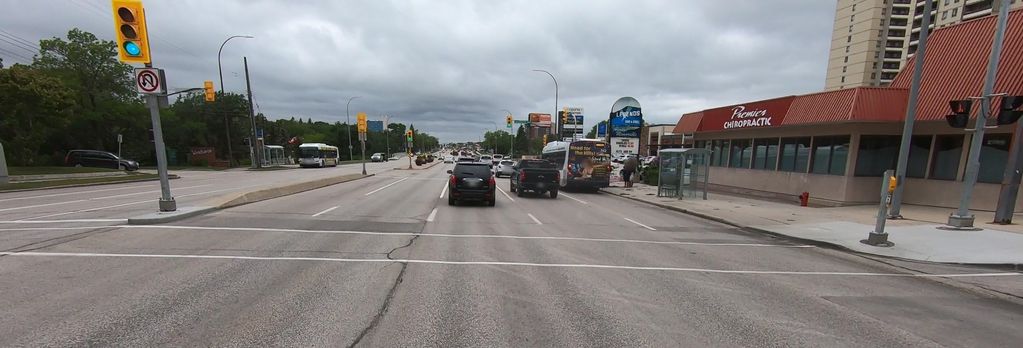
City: winnipeg